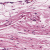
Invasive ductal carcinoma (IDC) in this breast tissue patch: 0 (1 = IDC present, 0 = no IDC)